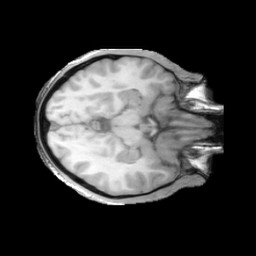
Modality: T1w
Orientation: axial
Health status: ill
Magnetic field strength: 3 T